Chest X-ray:
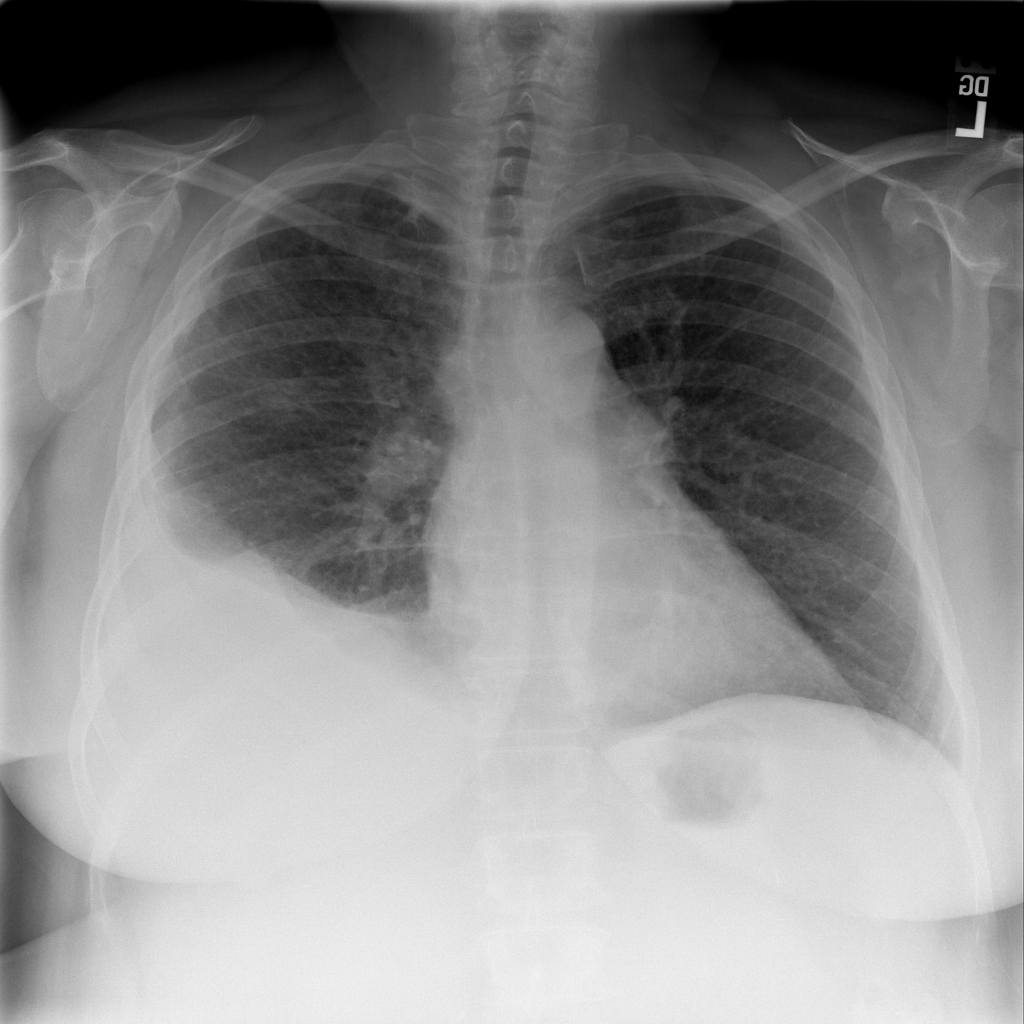
Findings: Effusion, Pleural Thickening
No abnormal finding: no